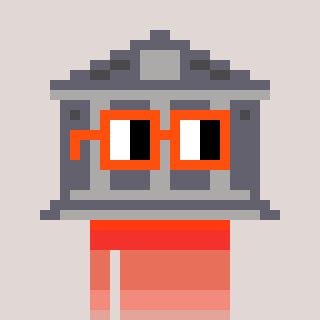
a pixel art character with square orange glasses, a bank-shaped head and a red-colored body on a warm background